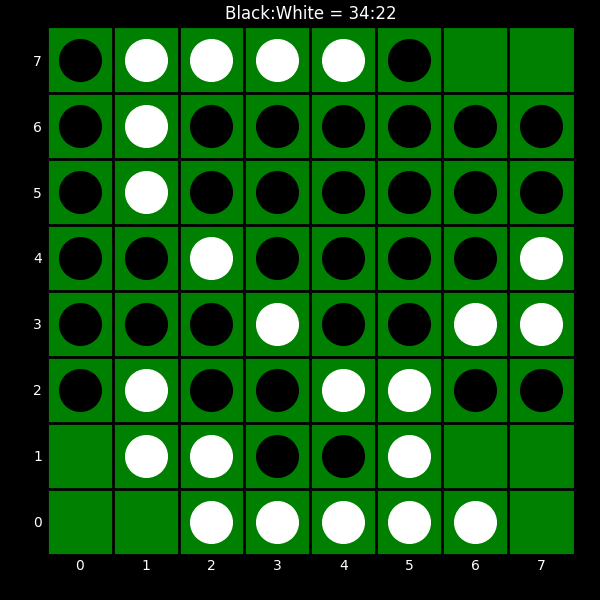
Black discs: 34
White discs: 22